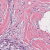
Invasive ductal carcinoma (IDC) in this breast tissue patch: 0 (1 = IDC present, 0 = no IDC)